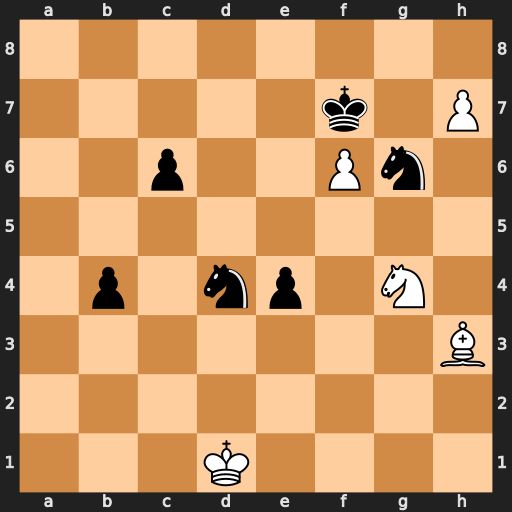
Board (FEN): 8/5k1P/2p2Pn1/8/1p1np1N1/7B/8/3K4
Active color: w
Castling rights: -
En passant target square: -
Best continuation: Ne5+ Kxf6 Nxg6